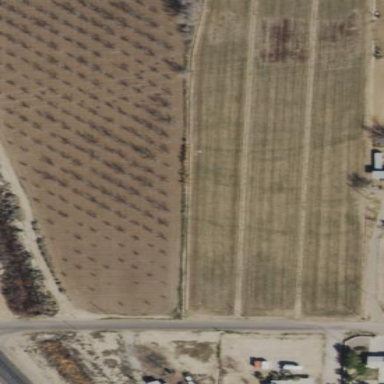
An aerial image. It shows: Orchard.